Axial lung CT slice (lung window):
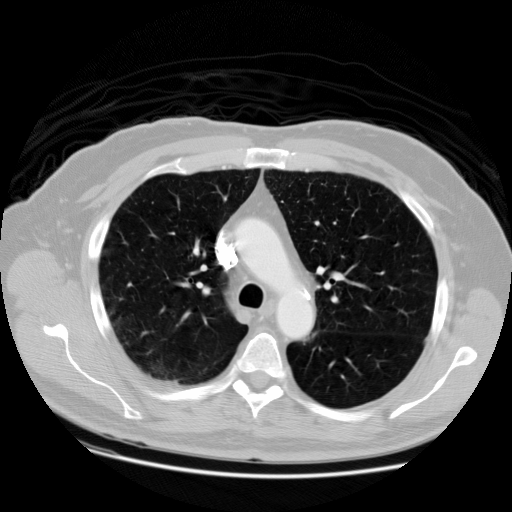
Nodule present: no